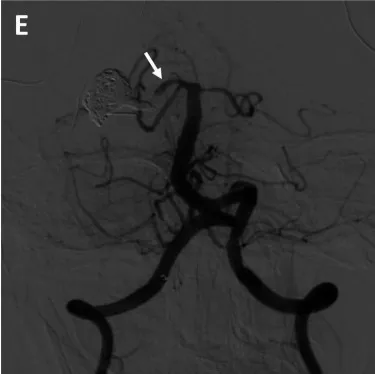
Patient #10. The right P1 was kept open to preserve perforator flow [(E) AP angiogram of the right vertebral artery (arrow highlights right P1).
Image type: radiology (ct)